Question: I'm working with Android Studio and in my dependencies for my application I attempting to add a testCompile dependency as listed here: <URL>
When I sync my file I get the error:
 I don't understand what is going on, my gradle build file in my root folder is set to 'classpath 'com.android.tools.build:gradle:0.12.+'' and that's the most recent version. Why doesn't it recognize testCompile? I don't want to deploy test dependencies to production... Any helps would be appreciated.
EDIT: Here is the project build file
'''
buildscript {
repositories {
jcenter()
}
dependencies {
classpath 'com.android.tools.build:gradle:0.12.+'
// NOTE: Do not place your application dependencies here; they belong
// in the individual module build.gradle files
}
}
allprojects {
repositories {
jcenter()
}
}
'''
and here is the src build file:
'''
apply plugin: 'com.android.application'
android {
compileSdkVersion 17
buildToolsVersion "20.0.0"
defaultConfig {
applicationId "com.example.edu.myApp"
minSdkVersion 14
targetSdkVersion 19
versionCode 1
versionName "1.0"
}
buildTypes {
release {
runProguard false
proguardFiles getDefaultProguardFile('proguard-android.txt'), 'proguard-rules.pro'
}
debug{
runProguard false
proguardFiles getDefaultProguardFile('proguard-android.txt'), 'proguard-rules.pro'
}
}
}
dependencies {
compile fileTree(dir: 'libs', include: ['*.jar'])
compile files('libs/scribe-1.3.5.jar')
compile files('libs/json_simple-1.1.jar')
compile 'com.google.android.gms:play-services:5.0.77'
// Can't be higher than 19 if we want to support smaller android versions
compile 'com.android.support:appcompat-v7:19.+'
// You must install or update the Support Repository through the SDK manager to use this dependency.
compile 'com.android.support:support-v4:19.+'
// This Mockito includes all dependancies (great for us)
testCompile "org.mockito:mockito-core:1.9.+"
testCompile 'org.hamcrest:hamcrest-all:1.3'
testCompile 'org.objenesis:objenesis:1.2'
}
'''
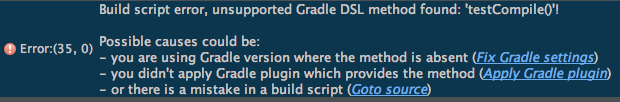
Answer: You should use 'androidTestCompile', not 'testCompile'. If this is due to modifying the dependency scope via the Project Structure dialog, then there's a bug where it uses the wrong statement to set up the dependency. I've filed <URL> for this.